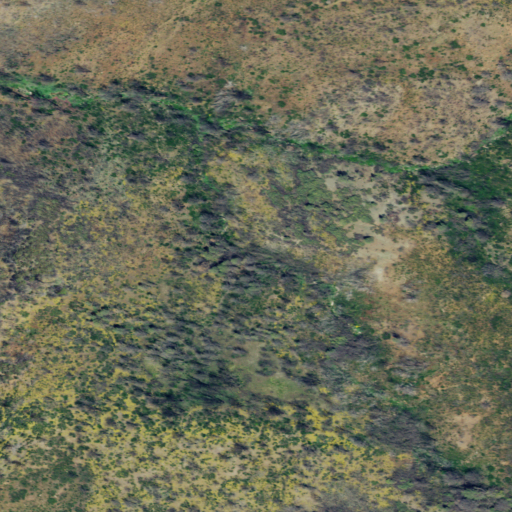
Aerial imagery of plain(s) in California named Bean Glade containing grassland and shrub